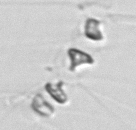
Label: Chaetoceros_socialis